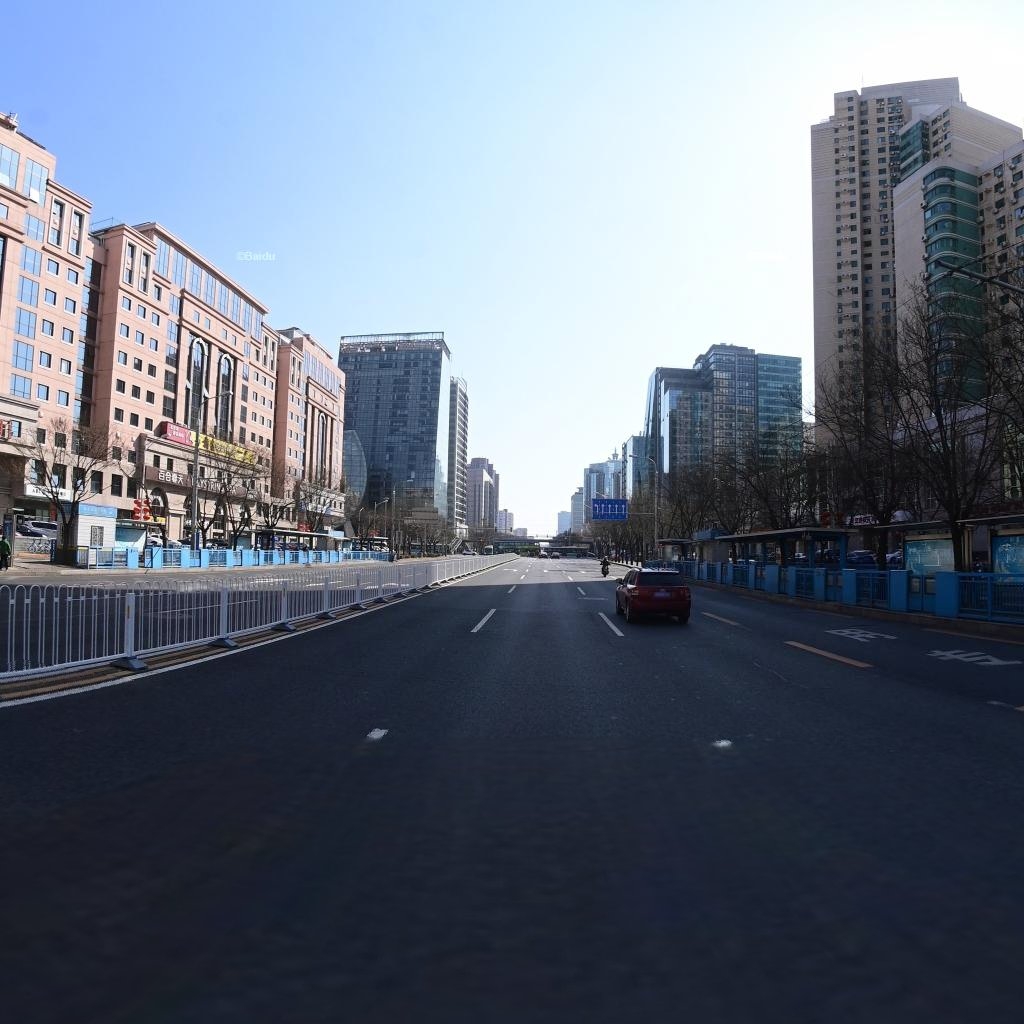
Region: Chaoyang
Road damage annotations: longitudinal patch